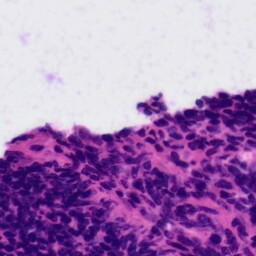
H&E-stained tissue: Tonsil